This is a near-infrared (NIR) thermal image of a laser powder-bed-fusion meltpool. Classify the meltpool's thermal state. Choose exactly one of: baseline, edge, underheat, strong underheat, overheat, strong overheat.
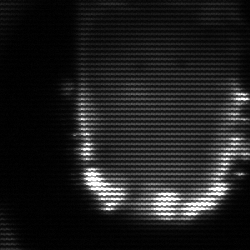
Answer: baseline